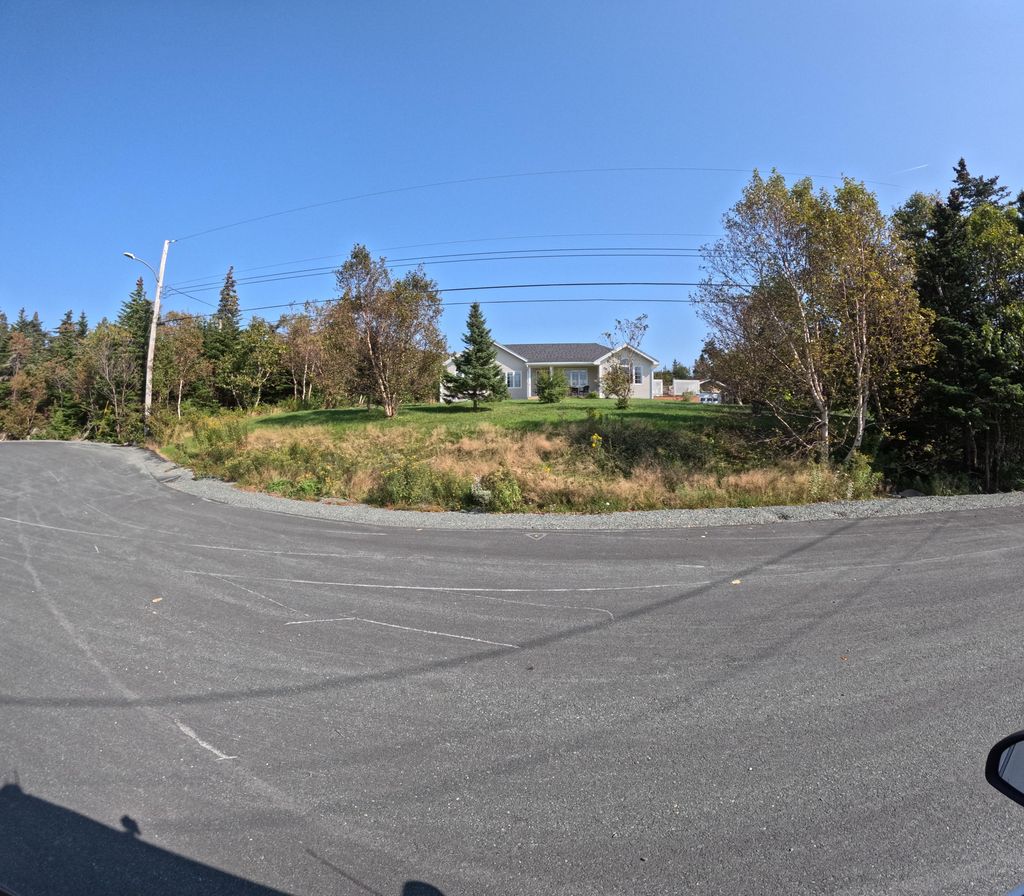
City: st_johns